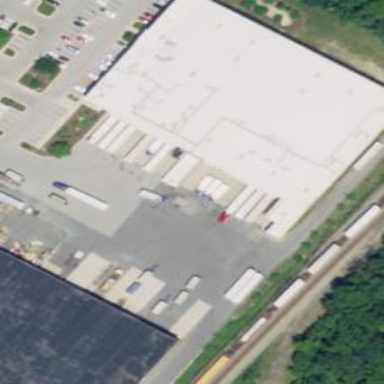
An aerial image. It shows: Warehouse.